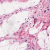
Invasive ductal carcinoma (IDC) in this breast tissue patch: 0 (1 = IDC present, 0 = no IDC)